Question: I would like to generate axes that do not intersect at (0, 0) (and also do not necessarily coincide with the edges of a plot), as shown in the example below.
How can I do this with 'd3'?

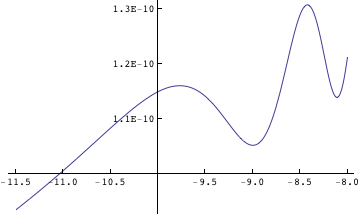
Answer: You will first need to figure out where you want to display the axis. If they are fixed to canvas, take ratios of width and height.
Here's an example that I made:
<URL>
x-axis is at to 2/3 of height:
'''
.attr("transform", "translate(0," + height * 2 / 3 + ")")
'''
And y-axis is at 1/3 of width:
'''
.attr("transform", "translate(" + width / 3 + ", 0)")
'''
If you need the axis relative to range of values, calculate them based on range. For example:
'''
var domain = d3.extent(data, function(d) { return d.y_axis; })
var y_axis_pos = width * (y_axis_value - domain[1]) / (domain[0] - domain[1]);
// svg code...
.attr("transform", "translate(" + y_axis_pos + ", 0)")
'''